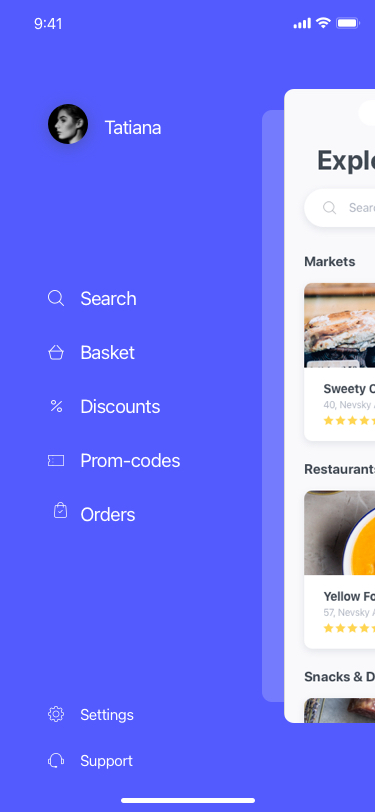
Text in this UI design:
Support
Settings
Orders
Prom-codes
Discounts
Basket
Search
Tatiana